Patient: sex M, age 76
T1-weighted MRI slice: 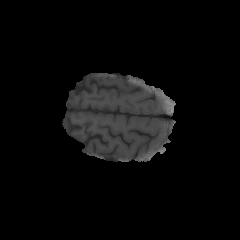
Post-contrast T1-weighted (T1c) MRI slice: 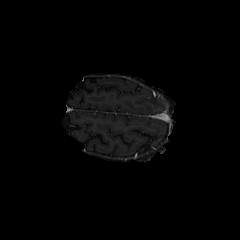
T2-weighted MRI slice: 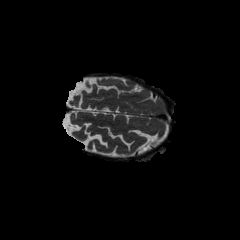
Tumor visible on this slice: no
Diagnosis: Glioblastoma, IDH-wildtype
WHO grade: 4